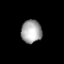
Tissue: lung
Cell type: Endothelial cells
Senescence score: 0.6045
Nuclear area (px): 461
Mean DAPI intensity: 165.831